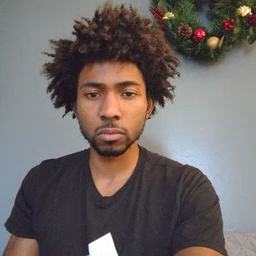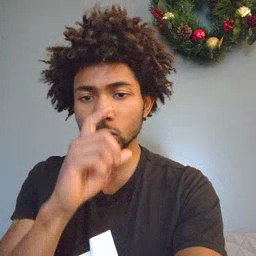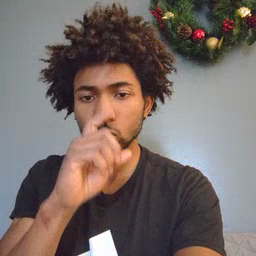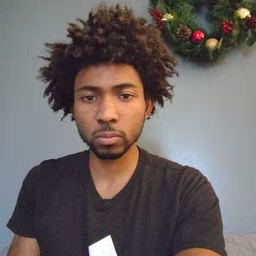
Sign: doll